Question: Developing a d3 bubble chart by following the example posted at <URL>:

My dataset is has one branch but many children (see sample below). All my bubbles are displayed in the same color. Is it possible to modify the logic to generate different color bubbles for each children in the same branch? If so, any assistance would be much appreciated.
'''
{
"name": "mydata",
"children": [
{"name": "test1", "size": 5},
{"name": "test2", "size": 10},
{"name": "test3", "size": 15},
{"name": "test4", "size": 20}
]
}
'''
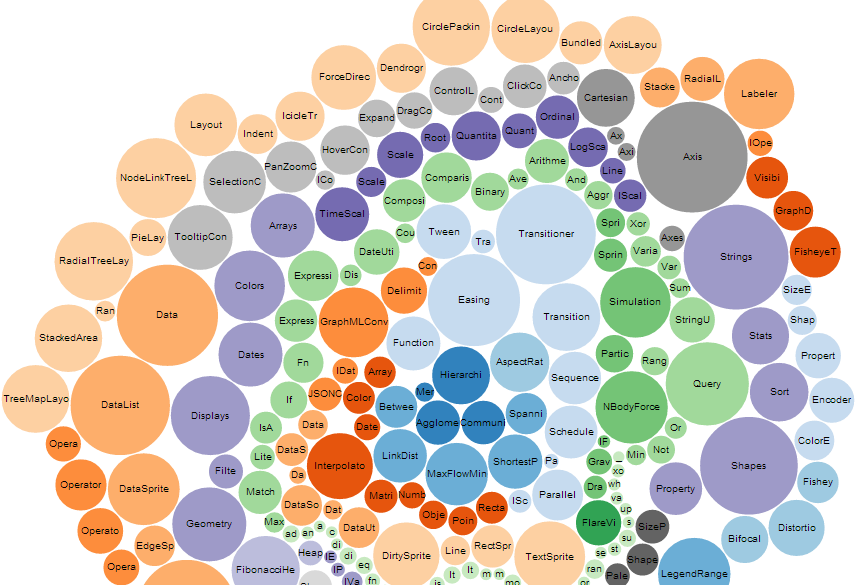
Answer: Simply pass a different datum to the color function, e.g. the index:
'''
node.append("circle")
.attr("r", function(d) { return d.r; })
.style("fill", function(d, i) { return color(i); });
'''
or, for your data, size:
'''
node.append("circle")
.attr("r", function(d) { return d.r; })
.style("fill", function(d) { return color(d.size); });
'''